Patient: sex M, age 38
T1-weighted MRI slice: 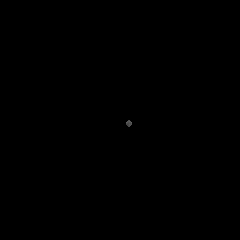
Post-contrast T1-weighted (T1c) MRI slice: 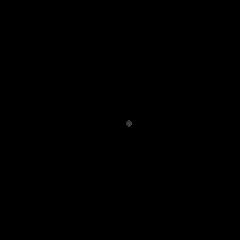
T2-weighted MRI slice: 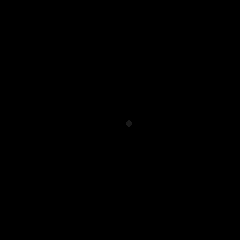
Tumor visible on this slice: no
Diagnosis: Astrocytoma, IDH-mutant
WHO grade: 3